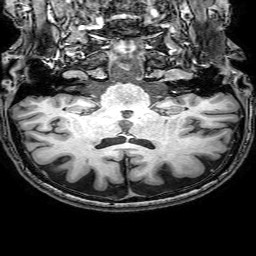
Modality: T1w
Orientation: sagittal
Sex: male
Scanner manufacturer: philips
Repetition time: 0.008216 s
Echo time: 0.00377 s